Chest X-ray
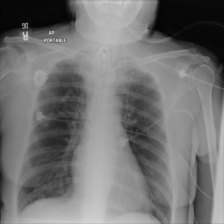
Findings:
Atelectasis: negative
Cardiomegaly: negative
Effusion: negative
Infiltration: negative
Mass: negative
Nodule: negative
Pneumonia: negative
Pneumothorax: negative
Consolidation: negative
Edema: negative
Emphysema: negative
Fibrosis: negative
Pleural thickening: negative
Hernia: negative